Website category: auto
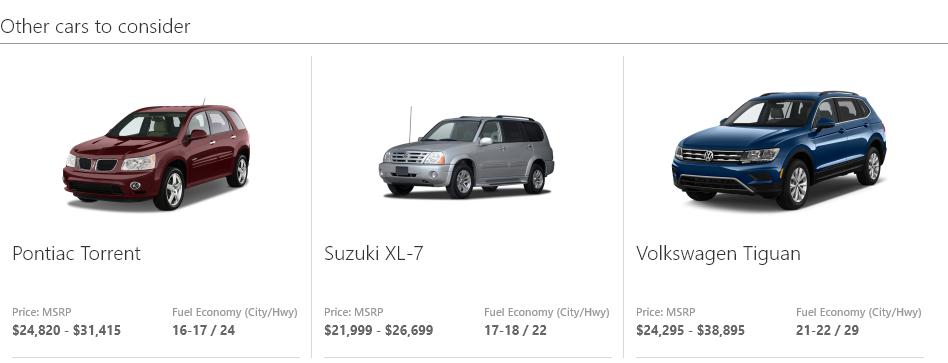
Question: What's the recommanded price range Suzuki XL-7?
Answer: $21,999 - $26,699

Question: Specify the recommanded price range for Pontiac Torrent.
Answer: $24,820 - $31,415

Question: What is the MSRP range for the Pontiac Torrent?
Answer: $24,820 - $31,415

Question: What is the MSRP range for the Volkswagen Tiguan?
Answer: $24,295 - $38,895

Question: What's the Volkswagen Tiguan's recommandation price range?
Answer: $24,295 - $38,895

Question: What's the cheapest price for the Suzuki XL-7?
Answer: $21,999

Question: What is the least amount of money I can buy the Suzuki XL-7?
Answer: $21,999

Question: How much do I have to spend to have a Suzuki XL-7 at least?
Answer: $21,999

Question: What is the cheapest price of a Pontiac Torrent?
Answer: $24,820

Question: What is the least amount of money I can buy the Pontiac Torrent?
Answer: $24,820

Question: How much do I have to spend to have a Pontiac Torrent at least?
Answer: $24,820

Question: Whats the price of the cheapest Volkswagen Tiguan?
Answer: $24,295

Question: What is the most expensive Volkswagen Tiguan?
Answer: $38,895

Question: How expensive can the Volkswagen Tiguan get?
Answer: $38,895

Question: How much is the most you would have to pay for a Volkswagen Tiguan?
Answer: $38,895

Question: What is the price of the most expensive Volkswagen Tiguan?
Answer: $38,895

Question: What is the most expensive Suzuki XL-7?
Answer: $26,699

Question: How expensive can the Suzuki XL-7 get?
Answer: $26,699

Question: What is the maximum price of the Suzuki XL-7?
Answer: $26,699

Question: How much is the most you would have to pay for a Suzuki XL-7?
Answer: $26,699

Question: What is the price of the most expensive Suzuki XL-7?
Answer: $26,699

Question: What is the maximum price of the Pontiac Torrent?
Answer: $31,415

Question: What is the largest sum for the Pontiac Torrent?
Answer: $31,415

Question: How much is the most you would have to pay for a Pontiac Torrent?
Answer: $31,415

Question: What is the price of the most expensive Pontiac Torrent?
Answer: $31,415

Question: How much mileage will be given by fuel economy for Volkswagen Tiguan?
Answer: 21-22 / 29

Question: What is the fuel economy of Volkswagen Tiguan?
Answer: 21-22 / 29

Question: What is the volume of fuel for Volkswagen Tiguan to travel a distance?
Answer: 21-22 / 29

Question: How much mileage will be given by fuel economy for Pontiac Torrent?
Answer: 16-17 / 24

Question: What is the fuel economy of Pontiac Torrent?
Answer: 16-17 / 24

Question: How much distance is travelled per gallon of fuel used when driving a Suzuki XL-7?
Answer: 17-18 / 22

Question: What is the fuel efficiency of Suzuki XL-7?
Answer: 17-18 / 22

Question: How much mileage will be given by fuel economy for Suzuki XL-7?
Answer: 17-18 / 22

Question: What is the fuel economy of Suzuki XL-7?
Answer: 17-18 / 22

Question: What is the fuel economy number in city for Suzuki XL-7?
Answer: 17-18

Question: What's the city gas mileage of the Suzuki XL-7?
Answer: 17-18

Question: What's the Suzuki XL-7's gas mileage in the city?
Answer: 17-18

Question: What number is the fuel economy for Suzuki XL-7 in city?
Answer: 17-18

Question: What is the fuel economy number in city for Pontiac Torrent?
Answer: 16-17

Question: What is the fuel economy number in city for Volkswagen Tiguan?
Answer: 21-22

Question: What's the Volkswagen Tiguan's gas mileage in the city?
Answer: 21-22

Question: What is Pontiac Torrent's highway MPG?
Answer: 24

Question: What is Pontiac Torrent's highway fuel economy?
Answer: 24

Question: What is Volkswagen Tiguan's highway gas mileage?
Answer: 29

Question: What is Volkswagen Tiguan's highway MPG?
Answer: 29

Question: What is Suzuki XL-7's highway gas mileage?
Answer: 22

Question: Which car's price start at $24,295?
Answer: Volkswagen Tiguan

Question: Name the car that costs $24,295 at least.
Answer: Volkswagen Tiguan

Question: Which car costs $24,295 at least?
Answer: Volkswagen Tiguan

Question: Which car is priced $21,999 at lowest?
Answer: Suzuki XL-7

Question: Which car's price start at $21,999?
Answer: Suzuki XL-7

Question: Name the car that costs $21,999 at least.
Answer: Suzuki XL-7

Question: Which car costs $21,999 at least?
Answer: Suzuki XL-7

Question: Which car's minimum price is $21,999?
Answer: Suzuki XL-7

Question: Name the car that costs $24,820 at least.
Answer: Pontiac Torrent

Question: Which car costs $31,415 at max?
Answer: Pontiac Torrent

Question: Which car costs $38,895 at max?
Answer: Volkswagen Tiguan

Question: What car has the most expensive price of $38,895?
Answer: Volkswagen Tiguan

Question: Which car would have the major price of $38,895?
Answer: Volkswagen Tiguan

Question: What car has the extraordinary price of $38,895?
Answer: Volkswagen Tiguan

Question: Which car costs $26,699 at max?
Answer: Suzuki XL-7

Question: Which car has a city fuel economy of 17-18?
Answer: Suzuki XL-7

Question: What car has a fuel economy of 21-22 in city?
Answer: Volkswagen Tiguan

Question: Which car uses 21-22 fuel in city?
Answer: Volkswagen Tiguan